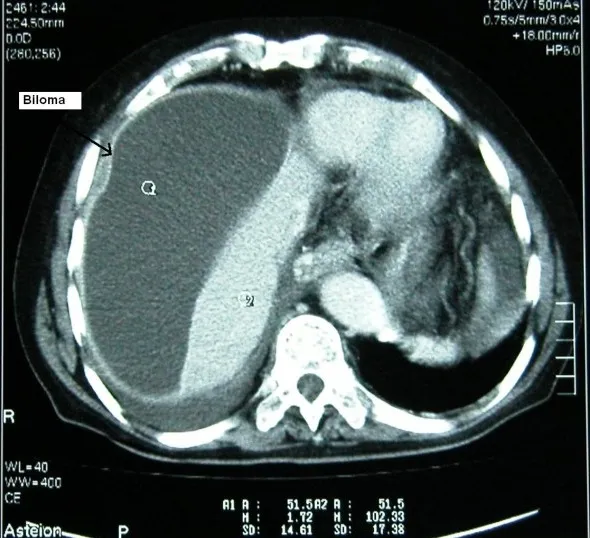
Initial abdominal CT demonstrating a large right hepatic subcapsular collection.
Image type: radiology (ct)